Question: Recently I am trying to design like bootstrap carousel for Angular developing purpose.
The problem that I head it was the transition itself
as we know left arrow will keep sliding (from right to left) even if we return back to the first item. So I was wondering about how they did it with a perfect transition!
Note that they use display block for the other slides so I did a simple trick with javascript to escape display none render problem.
Finaly I do not know if it is caused the problem or some thing else because I did it as they do but I have a problem that my carousel is making a gap while transiting.
Any ideas about how to fix this?
Here is the code
Run the code and try to press next picture and see the gap between the slides.

'''
"use strict";
(function (window) {
function carousel(selector) {
if (!(this instanceof carousel)) return new carousel(selector);
if (selector.nodeType == 1 || selector == window.document || selector == window) {
this.push(selector);
return;
}
var arr = document.querySelectorAll(selector);
arr.forEach(function (ele) {
this.push(ele);
}.bind(this))
return;
}
window.carousel = carousel;
return;
})(window);
var fn = carousel.prototype = [];
fn.default = {
"delay": 6000,
"transition": 'slide',
"startCycle": true,
"showArrows": true
};
fn.extend = function (prop) {
if (prop && typeof prop == "object") {
for (var value in prop) {
if (prop.hasOwnProperty(value)) {
this.default[value] = prop[value];
}
}
}
return;
};
fn.currPos = 0;
fn.oldPos = 0;
fn.render = function () {
// this.carouselInner.style.left = -1*this.currPos*this.carouselWidth+'px';
this.indicators[this.oldPos].classList.remove('active');
this.indicators[this.currPos].classList.add('active');
['prev', 'active'].forEach(function (e, i) {
(i == 0) ? this.items[this.oldPos].classList.add(e) : this.items[this.oldPos].classList.remove(e);
}.bind(this));
// this.items[this.oldPos].classList.add('prev')
// this.items[this.oldPos].classList.remove('active')
this.items[this.currPos].classList.add('next')
window.setTimeout(function () {
this.items[this.currPos].classList.add('active')
}.bind(this), 0.001);
window.setTimeout(function () {
this.items[this.oldPos].classList.remove('active')
this.items[this.oldPos].classList.remove('prev')
this.items[this.currPos].classList.remove('next')
}.bind(this), 600)
return;
}
fn.cycle = false;
fn.loop = null;
fn.iteration = window.setInterval.bind(window);
fn.clearIteration = window.clearInterval.bind(window);
fn.stopIteration = function () {
if (this.cycle && this.loop != null) {
this.clearIteration(this.loop);
this.cycle = false;
this.loop = null;
this.timeLine.classList.remove('animate');
}
return;
}
fn.startIteration = function () {
if (!this.cycle && this.loop == null) {
this.timeLine.classList.add('animate');
this.cycle = true;
this.loop = this.iteration(function () {
this.to();
}.bind(this), this.default.delay);
}
return;
}
fn.to = function () {
this.nextSlide();
this.timeLine.classList.remove('animate');
this.timeLine.classList.add('animate');
return;
};
fn.calculatePosition = function (number) {
this.oldPos = this.currPos;
this.currPos = number;
if (this.currPos != this.oldPos) {
if (this.currPos > this.itemsLength - 1) {
this.currPos = 0;
} else if (this.currPos < 0) {
this.currPos = this.itemsLength - 1;
}
this.render();
};
return;
}
fn.events = function () {
this.next.onclick = function () {
this.calculatePosition(this.currPos + 1);
}.bind(this);
this.prev.onclick = function () {
this.calculatePosition(this.currPos - 1);
}.bind(this);
this.indicators.forEach(function (ele, i) {
ele.onclick = function () {
this.calculatePosition(i);
}.bind(this);
}.bind(this));
// window.onresize = function(){
// this.arrangeSlides();
// this.render();
// }.bind(this);
if (this.default.startCycle == true) {
this[0].addEventListener('mouseenter', function (e) {
e.stopPropagation();
this.stopIteration();
}.bind(this), false);
this[0].addEventListener('mouseleave', function (e) {
e.stopPropagation();
this.startIteration();
}.bind(this), false);
};
return;
}
fn.arrangeSlides = function () {
this.carouselWidth = this[0].offsetWidth;
this.items.forEach(function (ele, i) {
ele.style.left = i * this.carouselWidth + 'px';
}.bind(this));
return;
}
fn.cashing = function () {
this.itemsLength = this[0].querySelectorAll('.carousel-inner .item').length;
this.next = this[0].querySelectorAll('.carousel-control.right')[0];
this.prev = this[0].querySelectorAll('.carousel-control.left')[0];
this.indicators = this[0].querySelectorAll('.carousel-indicators > li');
this.carouselWidth = this[0].offsetWidth;
this.carouselInner = this[0].querySelector('.carousel-inner');
this.items = this[0].querySelectorAll('.carousel-inner .item');
this.nextSlide = this.next.click.bind(this.next);
this.prevSlide = this.prev.click.bind(this.prev);
return;
}
fn.addTimeLine = function () {
var div = document.createElement('div');
div.className = 'timeLine animate';
this[0].appendChild(div);
this.timeLine = div;
this.timeLine.style.animationDuration = (this.default.delay / 1000) + 's';
return;
};
fn.init = function (prop) {
this.cashing();
this.extend(prop);
// this.arrangeSlides();
this.events();
if (this.default.startCycle == true) {
this.addTimeLine();
this.startIteration();
}
if (this.default.showArrows == false) {
this.next.style.display = 'none';
this.prev.style.display = 'none';
}
return this;
}
fn.apply = function (prop) {
var self = [];
this.forEach(function (ele) {
self.push(new carousel(ele).init(prop));
}.bind(this))
return {
"carouselElement": self[0][0],
"next": self[0].nextSlide,
"prev": self[0].prevSlide,
"Indicators": self[0].indicators,
"Settings": self[0].default
};
};
document.addEventListener('DOMContentLoaded', function () {
document.removeEventListener('DOMContentLoaded', arguments.calee);
carousel('.carousel').apply({
"delay": '1000',
"startCycle": false,
"showArrows": true
});
});
'''
'''
* {
border-size: border-box;
}
body {
background: #999;
}
.container {
margin: 0 auto;
width: 90%;
height: 400px;
background: #aaa;
}
.carousel {
position: relative;
width: 100%;
height: 100%;
border: 1px solid rgba(255, 255, 255, 0.7);
overflow: hidden;
}
.carousel ol {
list-style: none;
position: absolute;
bottom: 5px;
width: 50%;
padding: 0px;
margin: 0 25%;
text-align: center;
}
.carousel ol li {
width: 14px;
height: 14px;
display: inline-block;
border: 1px solid black;
border-radius: 50%;
position: relative;
z-index: 999;
cursor: pointer;
}
.carousel ol li:after {
transition: all .4s ease-in-out;
position: absolute;
top: 2px;
left: 2px;
content: '';
width: 10px;
height: 10px;
transform: scale(0);
display: inline-block;
border-radius: 50%;
background: rgba(0, 0, 0, 0.7);
}
.carousel ol li.active:after {
transform: scale(1);
}
.carousel .carousel-inner {
position: relative;
width: 100%;
height: 100%;
}
.carousel .carousel-inner .item {
position: absolute;
width: 100%;
height: 100%;
transition: left .6s ease-in-out;
transform: translate3d(0%, 0, 0);
float: left;
opacity: 1;
perspective: 1000px;
display: none;
}
.carousel .carousel-inner .item img {
width: 100%;
height: 100%;
}
.carousel .carousel-inner .item .carousel-caption {
position: absolute;
top: 0;
}
.carousel .carousel-inner .prev {
left: -100%;
display: block;
}
.carousel .carousel-inner .next {
left: 100%;
display: block;
}
.carousel .carousel-inner .active {
display: block;
left: 0;
opacity: 1;
}
.carousel a.carousel-control {
position: absolute;
top: 0;
right: 85%;
bottom: 0;
left: 0;
display: block;
text-decoration: none;
cursor: pointer;
}
.carousel a.carousel-control span {
pointer-events: none;
width: 100%;
text-align: center;
margin-top: 180px;
display: inline-block;
}
.carousel a.carousel-control span i {
font-size: 40px;
color: rgba(255, 255, 255, 0.5);
}
.carousel a.carousel-control:hover {
background: linear-gradient(90deg, rgba(0, 0, 0, 0.35), transparent);
}
.carousel a.carousel-control:hover i {
color: white;
}
.carousel a.carousel-control.right {
right: 0%;
left: 85%;
}
.carousel a.carousel-control.right:hover {
background: linear-gradient(-90deg, rgba(0, 0, 0, 0.35), transparent);
}
.carousel a.carousel-control.right:hover i {
color: white;
}
.carousel .timeLine {
position: absolute;
height: 3px;
background: red;
top: 0px;
left: 0px;
right: 100%;
}
.carousel .animate {
animation-name: timeLine;
animation-iteration-count: infinite;
animation-timing-function: cubic-bezier(0, 0, 0.05, 0.85);
}
@keyframes timeLine {
0% {
background: white;
right: 100%;
}
100% {
background: red;
right: 0%;
}
}
'''
'''
<link href="https://maxcdn.bootstrapcdn.com/font-awesome/4.7.0/css/font-awesome.min.css" rel="stylesheet">
<div class="container">
<div id="carousel-example-generic" class="carousel slide" data-ride="carousel">
<!-- Indicators -->
<ol class="carousel-indicators">
<li data-target="#carousel-example-generic" data-slide-to="0"></li>
<li data-target="#carousel-example-generic" data-slide-to="1"></li>
<li data-target="#carousel-example-generic" data-slide-to="2"></li>
<li data-target="#carousel-example-generic" data-slide-to="3"></li>
<li data-target="#carousel-example-generic" data-slide-to="4"></li>
<li data-target="#carousel-example-generic" data-slide-to="5"></li>
<li data-target="#carousel-example-generic" data-slide-to="6"></li>
<li data-target="#carousel-example-generic" data-slide-to="7"></li>
</ol>
<!-- Wrapper for slides -->
<div class="carousel-inner" role="listbox">
<div class="item active">
<img src="http://placehold.it/800/321" alt="...">
<div class="carousel-caption">
Hi my name is Ahmed
</div>
</div>
<div class="item">
<img src="http://placehold.it/800/421" alt="...">
<div class="carousel-caption">
...
</div>
</div>
<div class="item">
<img src="http://placehold.it/800/5b1" alt="...">
<div class="carousel-caption">
...
</div>
</div>
<div class="item">
<img src="http://placehold.it/800/051" alt="...">
<div class="carousel-caption">
...
</div>
</div>
<div class="item">
<img src="http://placehold.it/800/321" alt="...">
<div class="carousel-caption">
...
</div>
</div>
<div class="item">
<img src="http://placehold.it/800/c31" alt="...">
<div class="carousel-caption">
...
</div>
</div>
<div class="item">
<img src="http://placehold.it/800/9b1" alt="...">
<div class="carousel-caption">
...
</div>
</div>
<div class="item">
<img src="http://placehold.it/800/abc" alt="...">
<div class="carousel-caption">
...
</div>
</div>
</div>
<!-- Controls -->
<a class="left carousel-control" role="button" data-slide="prev">
<span><i class="fa fa-chevron-left" aria-hidden="true"></i></span>
</a>
<a class="right carousel-control" role="button" data-slide="next">
<span><i class="fa fa-chevron-right" aria-hidden="true"></i></span>
</a>
</div>
</div>
'''
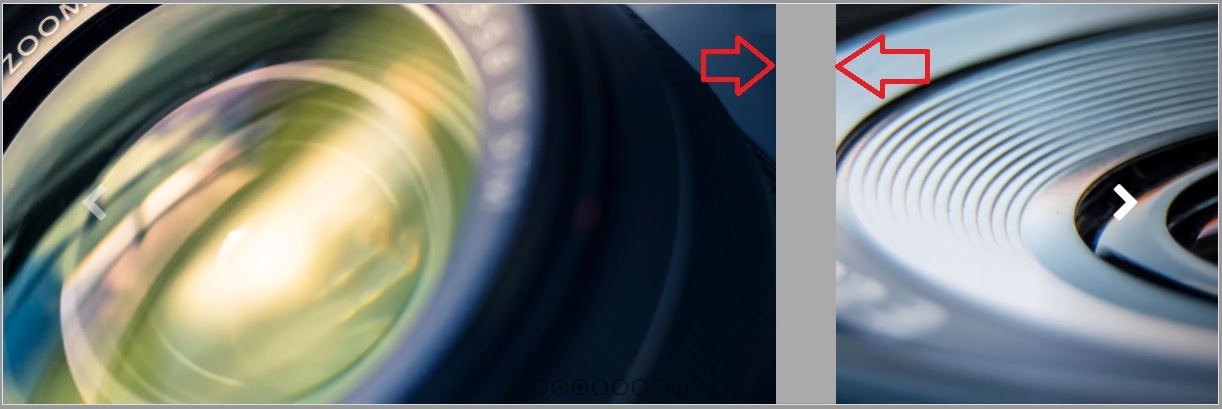
Answer: I have solved my issue successfully. The problem were in my render function which i modified it like this
'''
fn.render = function(){
this.indicators[this.oldPos].classList.remove('active');
this.indicators[this.currPos].classList.add('active'); // dont play with this
this.items[this.oldPos].classList.add('prev');
this.items[this.currPos].classList.add('next')
window.setTimeout(function(){
this.items[this.oldPos].classList.remove('active');
this.items[this.currPos].classList.add('active');
}.bind(this), 0.1);
window.setTimeout(function(){
this.items[this.oldPos].classList.remove('prev')
this.items[this.currPos].classList.remove('next')
this.underAnimate = true;
}.bind(this), 600)
return;
}
'''